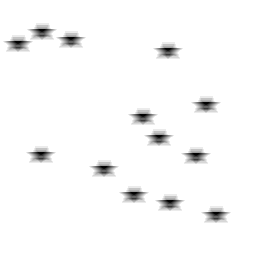
Squares: 0
Triangles: 0
Stars: 13
Total shapes: 13